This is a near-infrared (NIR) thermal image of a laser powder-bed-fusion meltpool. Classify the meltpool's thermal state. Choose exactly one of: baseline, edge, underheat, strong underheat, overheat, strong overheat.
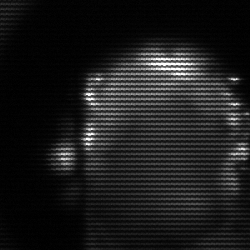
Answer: baseline